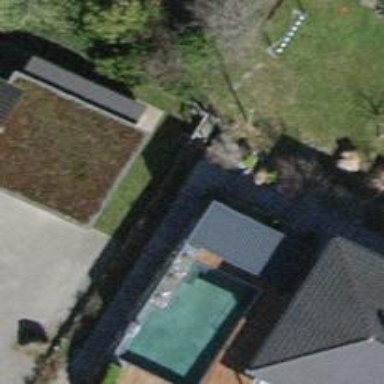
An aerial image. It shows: Garage.